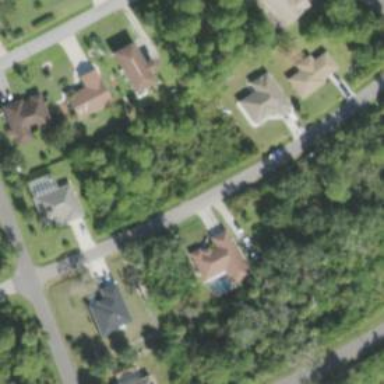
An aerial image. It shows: Residential road.